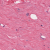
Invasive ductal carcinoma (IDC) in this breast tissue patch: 0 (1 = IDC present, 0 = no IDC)